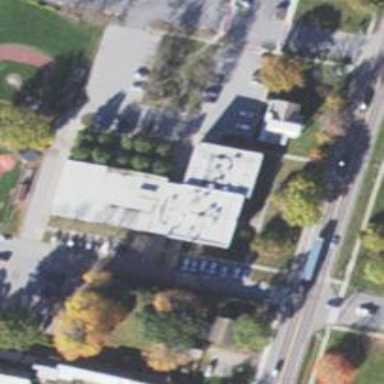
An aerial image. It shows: School.